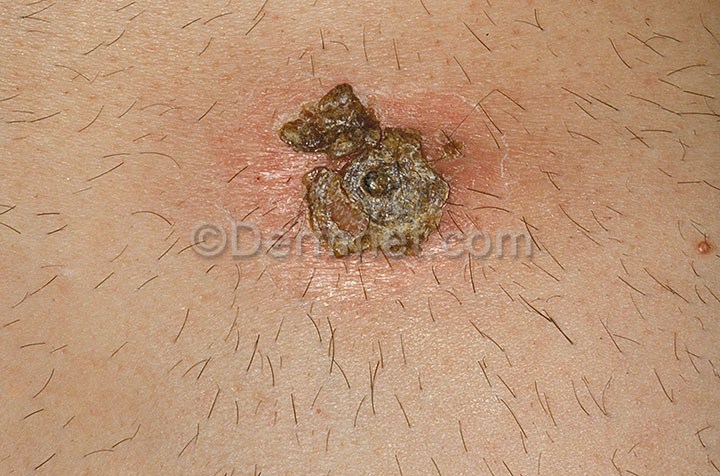
Disease: Scabies Lyme Disease and other Infestations and Bites